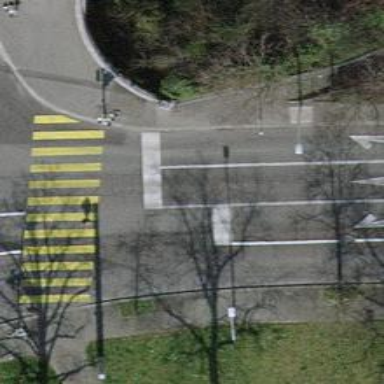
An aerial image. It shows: Secondary road with asphalt surface and designated cycle lane.